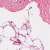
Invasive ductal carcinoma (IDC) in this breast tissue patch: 0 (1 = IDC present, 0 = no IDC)